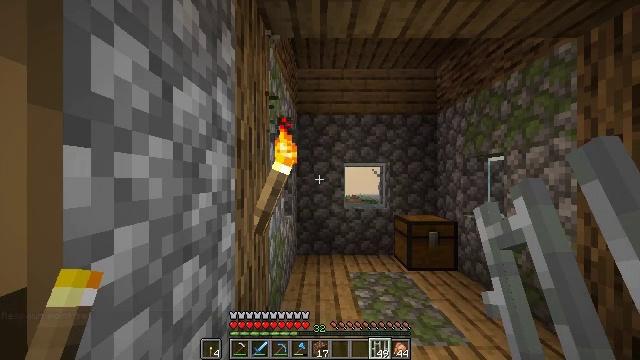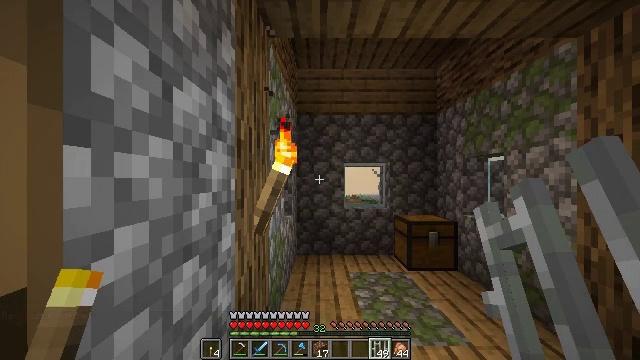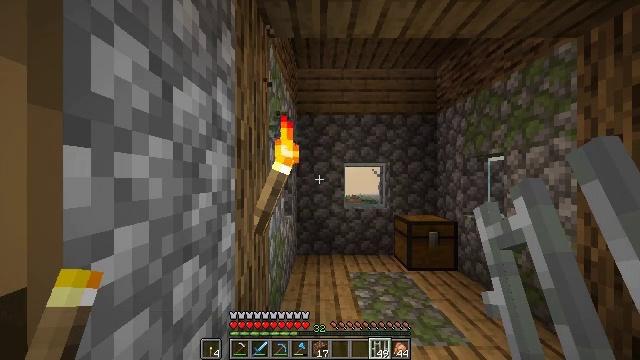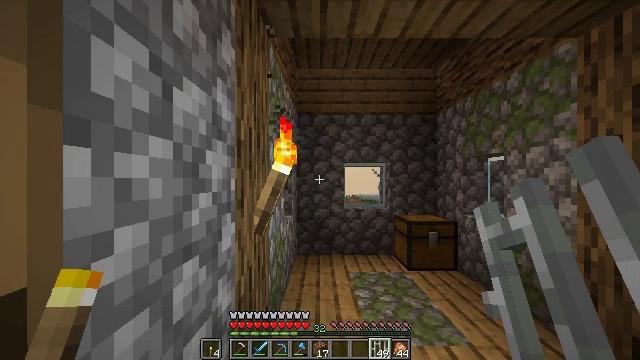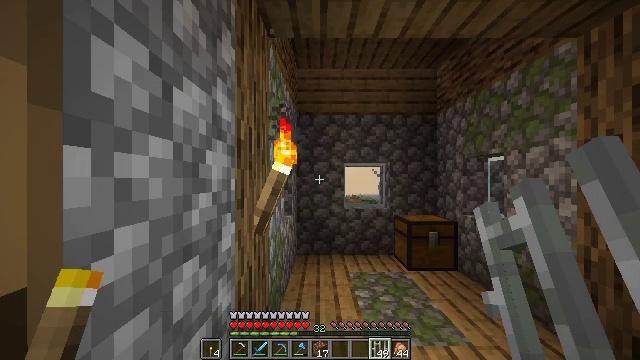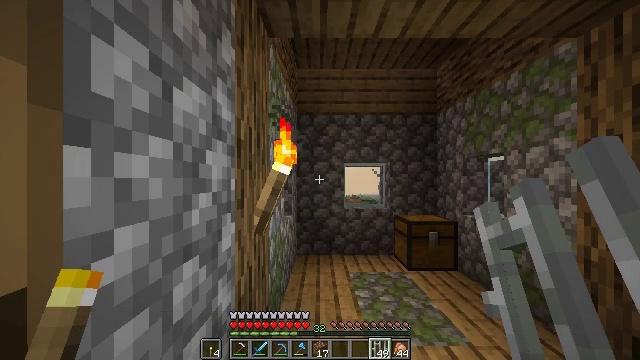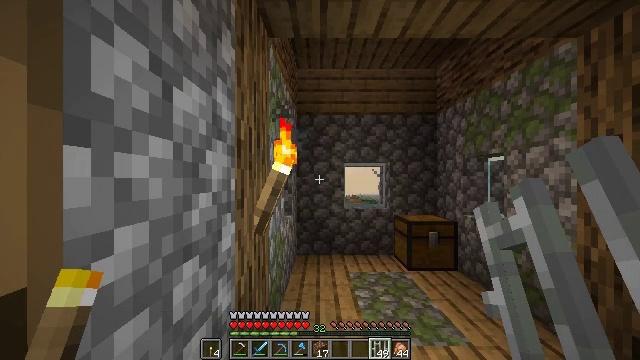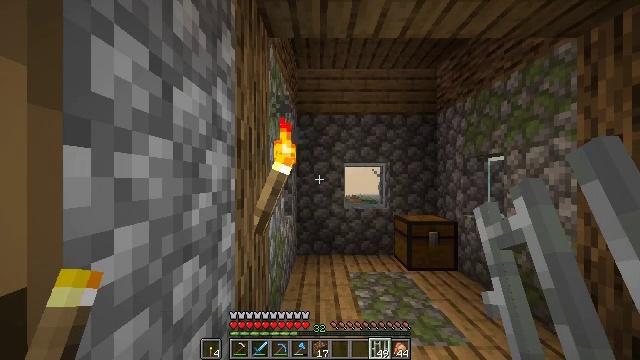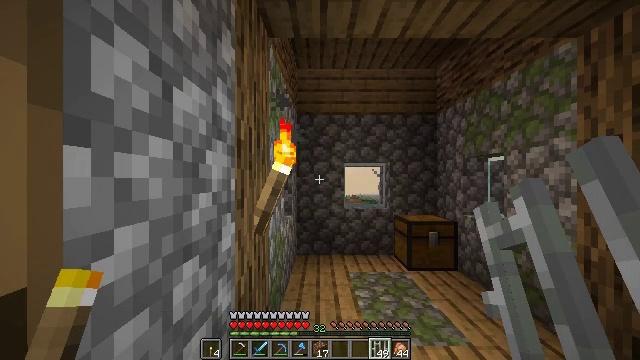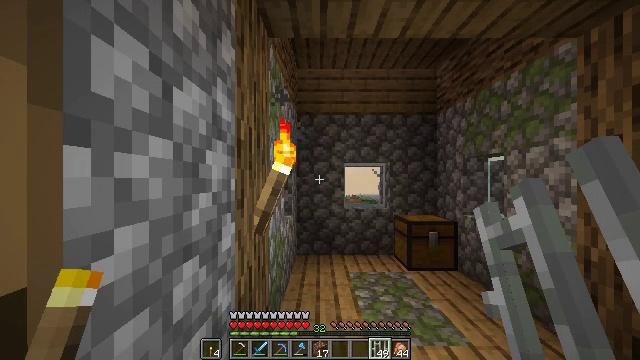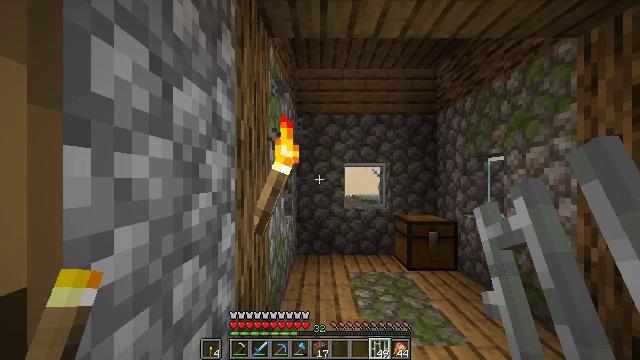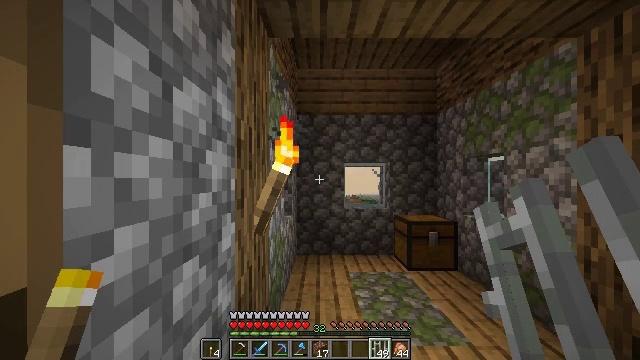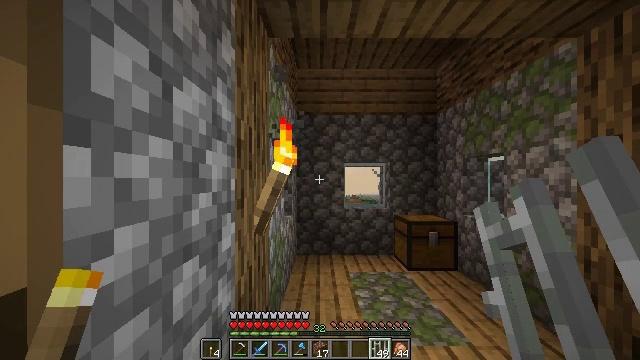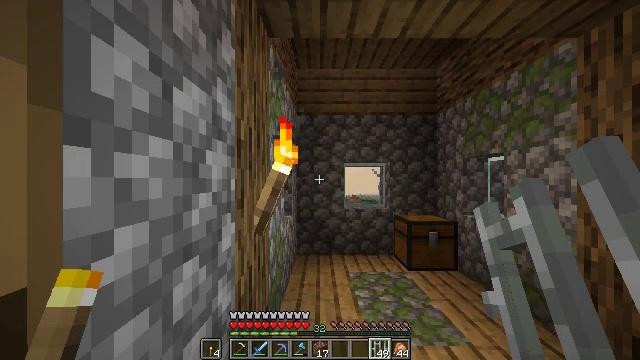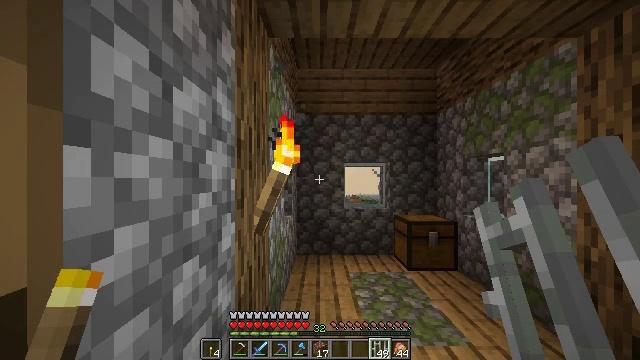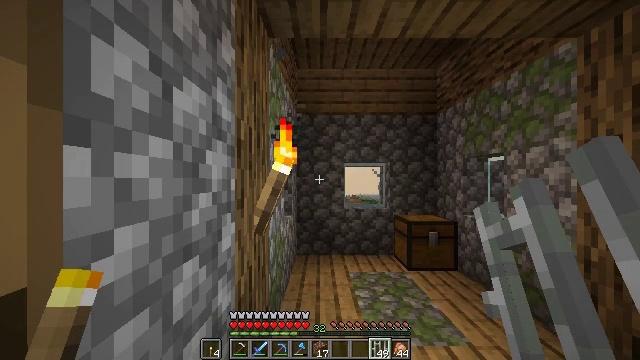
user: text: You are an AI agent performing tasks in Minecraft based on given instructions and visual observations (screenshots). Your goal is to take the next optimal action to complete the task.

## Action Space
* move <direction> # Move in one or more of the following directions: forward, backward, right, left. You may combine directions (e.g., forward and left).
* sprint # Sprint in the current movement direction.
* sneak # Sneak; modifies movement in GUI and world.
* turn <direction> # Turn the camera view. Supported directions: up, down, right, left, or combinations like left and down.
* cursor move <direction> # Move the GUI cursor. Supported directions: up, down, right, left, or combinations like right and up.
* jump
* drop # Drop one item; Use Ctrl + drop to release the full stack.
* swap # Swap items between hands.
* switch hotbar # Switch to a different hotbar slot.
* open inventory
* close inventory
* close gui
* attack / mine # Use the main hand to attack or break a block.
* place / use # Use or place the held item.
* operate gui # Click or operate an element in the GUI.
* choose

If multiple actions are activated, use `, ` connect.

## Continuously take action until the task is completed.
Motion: motion action
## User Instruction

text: Attack the iron bars to collect them.
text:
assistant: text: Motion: no_op
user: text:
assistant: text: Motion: no_op
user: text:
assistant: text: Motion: no_op
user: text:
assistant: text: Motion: no_op
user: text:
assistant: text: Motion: no_op
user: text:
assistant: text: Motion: no_op
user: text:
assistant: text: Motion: no_op
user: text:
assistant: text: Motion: no_op
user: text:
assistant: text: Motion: no_op
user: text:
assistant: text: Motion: no_op
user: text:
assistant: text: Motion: no_op
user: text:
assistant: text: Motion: no_op
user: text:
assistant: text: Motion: no_op
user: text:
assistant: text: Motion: no_op
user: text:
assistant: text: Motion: no_op
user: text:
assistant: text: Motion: no_op
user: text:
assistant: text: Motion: no_op
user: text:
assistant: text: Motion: no_op
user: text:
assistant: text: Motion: no_op
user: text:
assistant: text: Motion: no_op
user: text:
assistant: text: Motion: no_op
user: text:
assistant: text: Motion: no_op
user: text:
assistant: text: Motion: no_op
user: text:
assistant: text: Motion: no_op
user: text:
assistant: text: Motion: no_op
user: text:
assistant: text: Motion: no_op
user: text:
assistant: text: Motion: no_op
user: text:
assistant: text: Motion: no_op
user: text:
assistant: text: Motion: no_op
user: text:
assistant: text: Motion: no_op